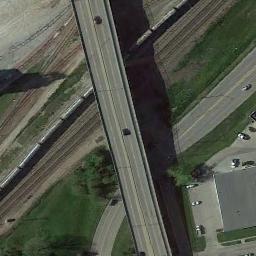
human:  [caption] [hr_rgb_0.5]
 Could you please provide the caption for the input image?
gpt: The overpass is next to the grass with some cars .

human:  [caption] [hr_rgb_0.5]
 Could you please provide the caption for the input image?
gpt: There are two overpasses and three lakes in this area .

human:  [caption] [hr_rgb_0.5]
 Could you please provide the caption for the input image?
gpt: The cross-line overpass is over the roads and railways .

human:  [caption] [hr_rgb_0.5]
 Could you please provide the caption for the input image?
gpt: Several cars are on the overpass .

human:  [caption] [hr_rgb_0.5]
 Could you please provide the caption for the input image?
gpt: There are some green lawns and a gray building beside the overpass .